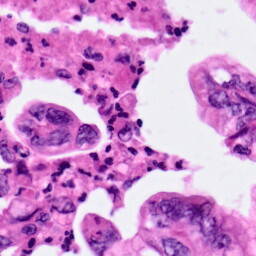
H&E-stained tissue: Pancreatic